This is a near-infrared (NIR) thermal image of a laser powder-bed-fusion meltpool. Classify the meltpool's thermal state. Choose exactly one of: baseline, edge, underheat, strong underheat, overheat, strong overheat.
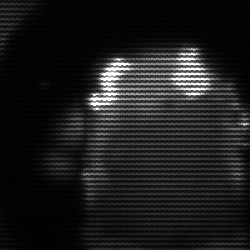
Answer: baseline